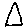
Label: triangle